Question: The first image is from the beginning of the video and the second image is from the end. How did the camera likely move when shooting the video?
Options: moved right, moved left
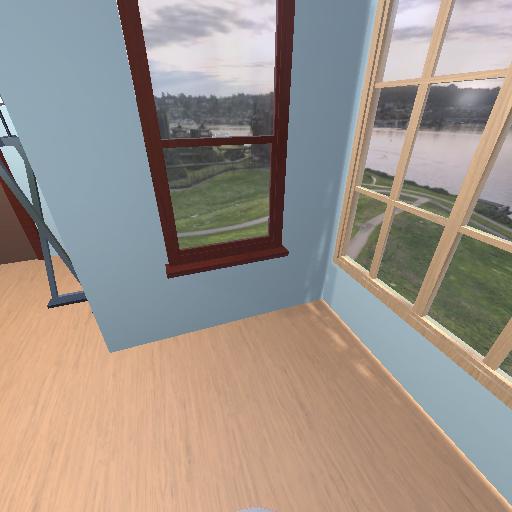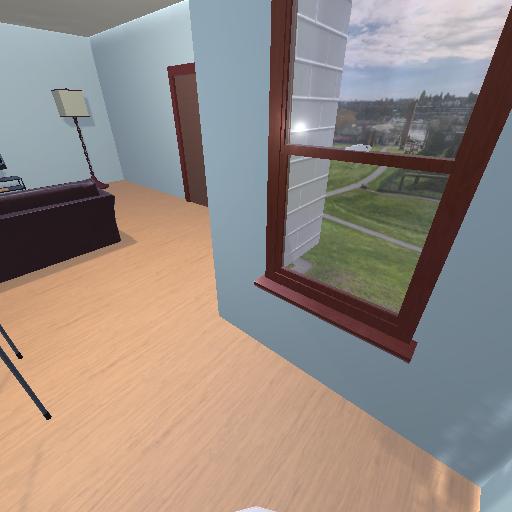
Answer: moved right